Question: I am using google maps api v3. In my map the current position name is showing larger than other names, but it is not easy to me to find it in the fist time, so I thought to style my current position, like, bold the text, change the color of the text, I searched but no answer.
This is my code:
'''
function initialize() {
var latlng = new google.maps.LatLng(geoip_latitude(),geoip_longitude());
var myOptions = {
zoom: 8,
center: latlng,
mapTypeId: google.maps.MapTypeId.ROADMAP,
mapTypeControl: true,
mapTypeControlOptions: {
style: google.maps.MapTypeControlStyle.DROPDOWN_MENU
},
zoomControl: true,
zoomControlOptions: {
style: google.maps.ZoomControlStyle.SMALL
}
};
var map = new google.maps.Map(document.getElementById("map_canvas"),
myOptions);
}
'''
Can I add a option to 'var myOptions = {' to style my current location. In this case my current location is 'colombo.

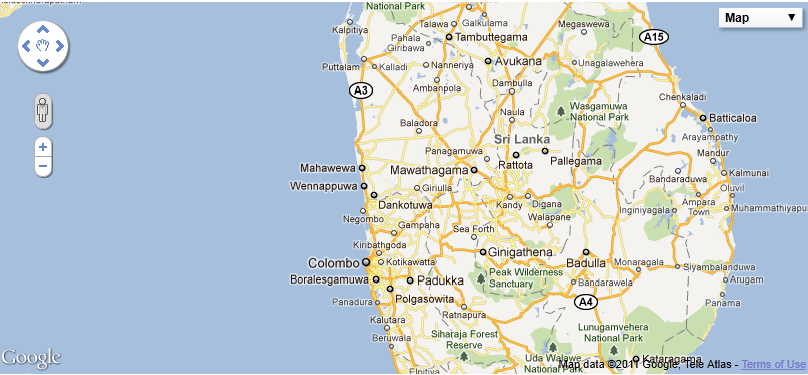
Answer: I think the best you can do within the confines of the API is to place something (such as a 'Marker' object) on your current location. I don't believe the API permits you to style some labels and not others (and if it does, then it is probably not a way that is documented and straightforward).